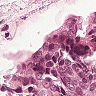
Metastatic tissue present: yes